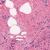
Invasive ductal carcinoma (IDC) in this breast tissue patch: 0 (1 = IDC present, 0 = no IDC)